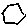
Label: hexagon